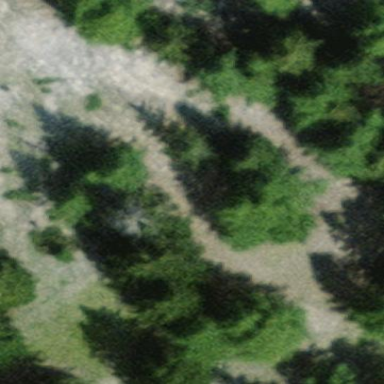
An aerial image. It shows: Forest area.